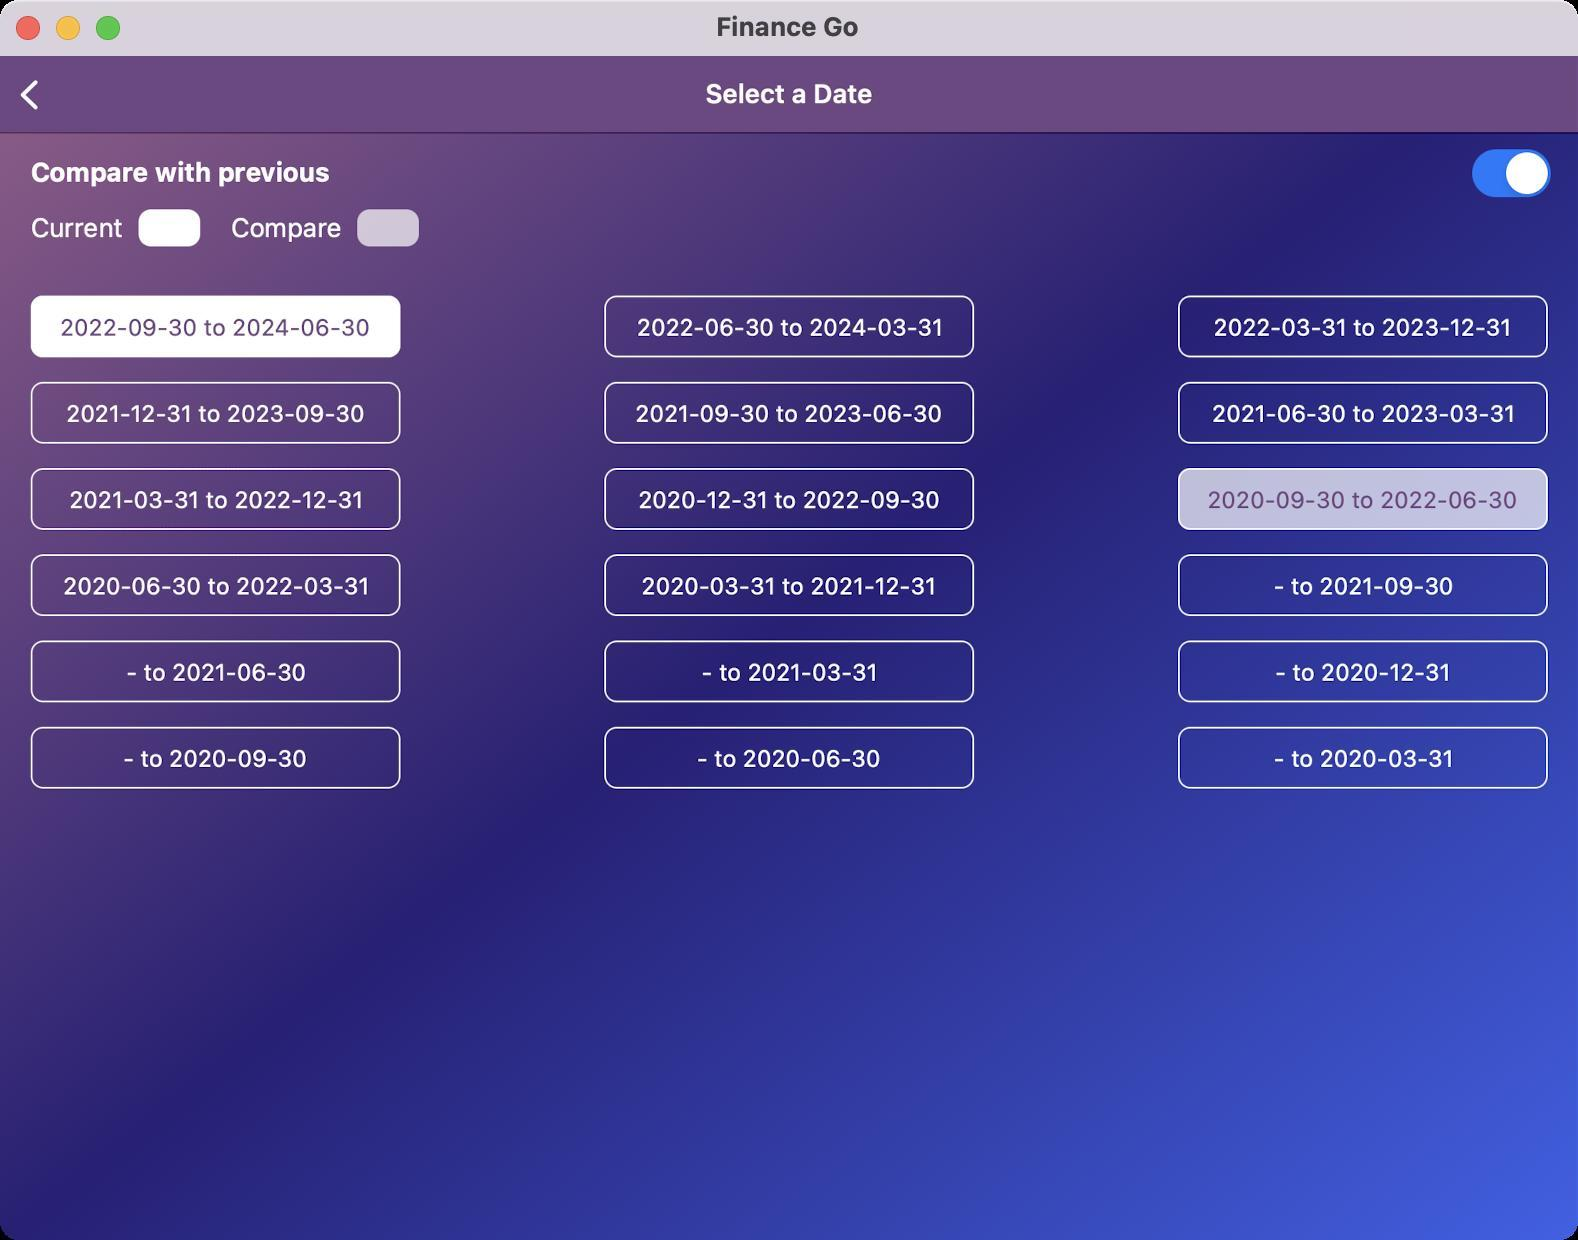
Accessibility tree:
{"name": "Finance_Go", "role": "AXWindow", "description": null, "role_description": "standard window", "value": null, "position": "352.00;95.00", "size": "789;620", "children": [{"name": null, "role": "AXGroup", "description": null, "role_description": "group", "value": null, "position": "0.00;0.00", "size": "789;620", "children": [{"name": null, "role": "AXGroup", "description": null, "role_description": "group", "value": null, "position": "0.00;0.00", "size": "789;621", "children": [{"name": null, "role": "AXGroup", "description": null, "role_description": "group", "value": null, "position": "0.00;0.00", "size": "789;621", "children": [{"name": null, "role": "AXGroup", "description": null, "role_description": "Nav bar", "value": null, "position": "0.00;27.72", "size": "789;38", "children": [{"name": null, "role": "AXButton", "description": "Financial Ratios", "role_description": "back button", "value": null, "position": "0.00;30.03", "size": "34;34", "children": []}, {"name": null, "role": "AXHeading", "description": "Select a Date", "role_description": "heading", "value": null, "position": "352.66;39.27", "size": "84;16", "children": []}]}, {"name": null, "role": "AXGroup", "description": null, "role_description": "group", "value": null, "position": "0.00;0.00", "size": "789;621", "children": [{"name": null, "role": "AXGroup", "description": null, "role_description": "group", "value": null, "position": "0.00;0.00", "size": "789;621", "children": [{"name": null, "role": "AXGroup", "description": null, "role_description": "collection", "value": null, "position": "0.00;0.00", "size": "789;621", "children": [{"name": null, "role": "AXGroup", "description": null, "role_description": "group", "value": null, "position": "0.00;66.22", "size": "789;69", "children": [{"name": null, "role": "AXStaticText", "description": "Compare with previous", "role_description": "text", "value": null, "position": "15.40;78.54", "size": "150;15", "children": []}, {"name": null, "role": "AXCheckBox", "description": null, "role_description": "switch", "value": "1", "position": "736.12;74.69", "size": "39;24", "children": []}, {"name": null, "role": "AXStaticText", "description": "Current", "role_description": "text", "value": null, "position": "15.40;106.26", "size": "46;15", "children": []}, {"name": null, "role": "AXStaticText", "description": "Compare", "role_description": "text", "value": null, "position": "115.50;106.26", "size": "55;15", "children": []}]}, {"name": null, "role": "AXGroup", "description": null, "role_description": "group", "value": null, "position": "15.40;147.84", "size": "185;31", "children": [{"name": null, "role": "AXStaticText", "description": "2022-09-30 to 2024-06-30", "role_description": "text", "value": null, "position": "30.03;156.31", "size": "155;15", "children": []}]}, {"name": null, "role": "AXGroup", "description": null, "role_description": "group", "value": null, "position": "302.23;147.84", "size": "185;31", "children": [{"name": null, "role": "AXStaticText", "description": "2022-06-30 to 2024-03-31", "role_description": "text", "value": null, "position": "318.39;156.31", "size": "153;15", "children": []}]}, {"name": null, "role": "AXGroup", "description": null, "role_description": "group", "value": null, "position": "589.05;147.84", "size": "185;31", "children": [{"name": null, "role": "AXStaticText", "description": "2022-03-31 to 2023-12-31", "role_description": "text", "value": null, "position": "606.76;156.31", "size": "149;15", "children": []}]}, {"name": null, "role": "AXGroup", "description": null, "role_description": "group", "value": null, "position": "15.40;190.96", "size": "185;31", "children": [{"name": null, "role": "AXStaticText", "description": "2021-12-31 to 2023-09-30", "role_description": "text", "value": null, "position": "33.11;199.43", "size": "149;15", "children": []}]}, {"name": null, "role": "AXGroup", "description": null, "role_description": "group", "value": null, "position": "302.23;190.96", "size": "185;31", "children": [{"name": null, "role": "AXStaticText", "description": "2021-09-30 to 2023-06-30", "role_description": "text", "value": null, "position": "317.62;199.43", "size": "154;15", "children": []}]}, {"name": null, "role": "AXGroup", "description": null, "role_description": "group", "value": null, "position": "589.05;190.96", "size": "185;31", "children": [{"name": null, "role": "AXStaticText", "description": "2021-06-30 to 2023-03-31", "role_description": "text", "value": null, "position": "605.99;199.43", "size": "152;15", "children": []}]}, {"name": null, "role": "AXGroup", "description": null, "role_description": "group", "value": null, "position": "15.40;234.08", "size": "185;31", "children": [{"name": null, "role": "AXStaticText", "description": "2021-03-31 to 2022-12-31", "role_description": "text", "value": null, "position": "34.65;242.55", "size": "147;15", "children": []}]}, {"name": null, "role": "AXGroup", "description": null, "role_description": "group", "value": null, "position": "302.23;234.08", "size": "185;31", "children": [{"name": null, "role": "AXStaticText", "description": "2020-12-31 to 2022-09-30", "role_description": "text", "value": null, "position": "319.16;242.55", "size": "151;15", "children": []}]}, {"name": null, "role": "AXGroup", "description": null, "role_description": "group", "value": null, "position": "589.05;234.08", "size": "185;31", "children": [{"name": null, "role": "AXStaticText", "description": "2020-09-30 to 2022-06-30", "role_description": "text", "value": null, "position": "603.68;242.55", "size": "155;15", "children": []}]}, {"name": null, "role": "AXGroup", "description": null, "role_description": "group", "value": null, "position": "15.40;277.20", "size": "185;31", "children": [{"name": null, "role": "AXStaticText", "description": "2020-06-30 to 2022-03-31", "role_description": "text", "value": null, "position": "31.57;285.67", "size": "153;15", "children": []}]}, {"name": null, "role": "AXGroup", "description": null, "role_description": "group", "value": null, "position": "302.23;277.20", "size": "185;31", "children": [{"name": null, "role": "AXStaticText", "description": "2020-03-31 to 2021-12-31", "role_description": "text", "value": null, "position": "320.70;285.67", "size": "147;15", "children": []}]}, {"name": null, "role": "AXGroup", "description": null, "role_description": "group", "value": null, "position": "589.05;277.20", "size": "185;31", "children": [{"name": null, "role": "AXStaticText", "description": "- to 2021-09-30", "role_description": "text", "value": null, "position": "636.79;285.67", "size": "90;15", "children": []}]}, {"name": null, "role": "AXGroup", "description": null, "role_description": "group", "value": null, "position": "15.40;320.32", "size": "185;31", "children": [{"name": null, "role": "AXStaticText", "description": "- to 2021-06-30", "role_description": "text", "value": null, "position": "63.14;328.79", "size": "90;15", "children": []}]}, {"name": null, "role": "AXGroup", "description": null, "role_description": "group", "value": null, "position": "302.23;320.32", "size": "185;31", "children": [{"name": null, "role": "AXStaticText", "description": "- to 2021-03-31", "role_description": "text", "value": null, "position": "350.74;328.79", "size": "88;15", "children": []}]}, {"name": null, "role": "AXGroup", "description": null, "role_description": "group", "value": null, "position": "589.05;320.32", "size": "185;31", "children": [{"name": null, "role": "AXStaticText", "description": "- to 2020-12-31", "role_description": "text", "value": null, "position": "637.56;328.79", "size": "88;15", "children": []}]}, {"name": null, "role": "AXGroup", "description": null, "role_description": "group", "value": null, "position": "15.40;363.44", "size": "185;31", "children": [{"name": null, "role": "AXStaticText", "description": "- to 2020-09-30", "role_description": "text", "value": null, "position": "61.60;371.91", "size": "92;15", "children": []}]}, {"name": null, "role": "AXGroup", "description": null, "role_description": "group", "value": null, "position": "302.23;363.44", "size": "185;31", "children": [{"name": null, "role": "AXStaticText", "description": "- to 2020-06-30", "role_description": "text", "value": null, "position": "348.42;371.91", "size": "92;15", "children": []}]}, {"name": null, "role": "AXGroup", "description": null, "role_description": "group", "value": null, "position": "589.05;363.44", "size": "185;31", "children": [{"name": null, "role": "AXStaticText", "description": "- to 2020-03-31", "role_description": "text", "value": null, "position": "636.79;371.91", "size": "90;15", "children": []}]}]}]}]}]}]}]}, {"name": null, "role": "AXButton", "description": null, "role_description": "close button", "value": null, "position": "7.00;6.00", "size": "14;16", "children": []}, {"name": null, "role": "AXButton", "description": null, "role_description": "full screen button", "value": null, "position": "47.00;6.00", "size": "14;16", "children": [{"name": null, "role": "AXGroup", "description": null, "role_description": "group", "value": null, "position": "47.00;6.00", "size": "14;16", "children": [{"name": null, "role": "AXGroup", "description": null, "role_description": "group", "value": null, "position": "47.00;6.00", "size": "14;16", "children": []}]}]}, {"name": null, "role": "AXButton", "description": null, "role_description": "minimize button", "value": null, "position": "27.00;6.00", "size": "14;16", "children": []}, {"name": null, "role": "AXStaticText", "description": null, "role_description": "text", "value": "Finance Go", "position": "356.00;5.00", "size": "76;16", "children": []}]}